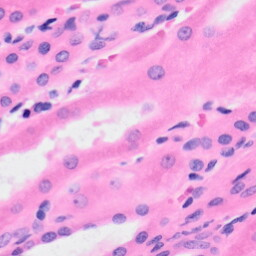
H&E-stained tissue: Kidney